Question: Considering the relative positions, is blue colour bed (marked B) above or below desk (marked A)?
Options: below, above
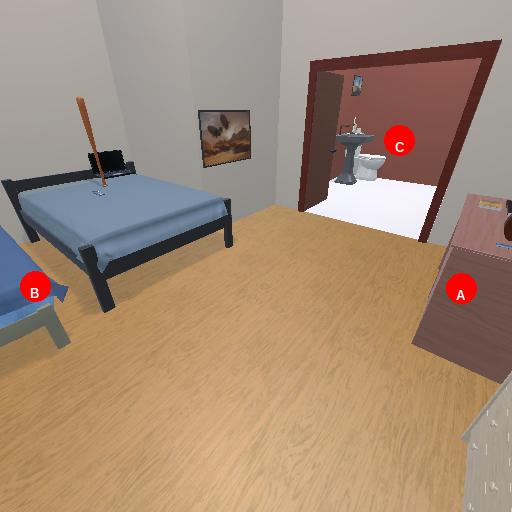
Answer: below